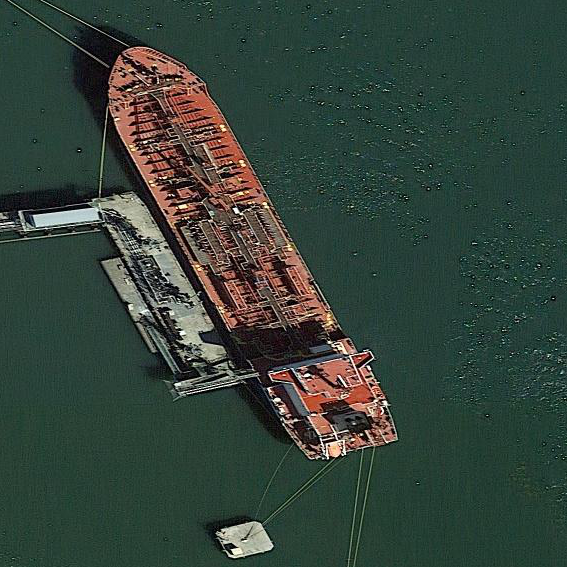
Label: Cargo_ship